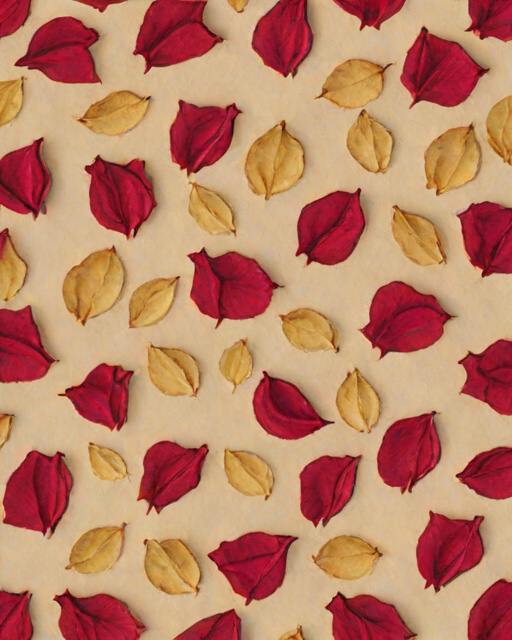
Category: Valentine